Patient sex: M
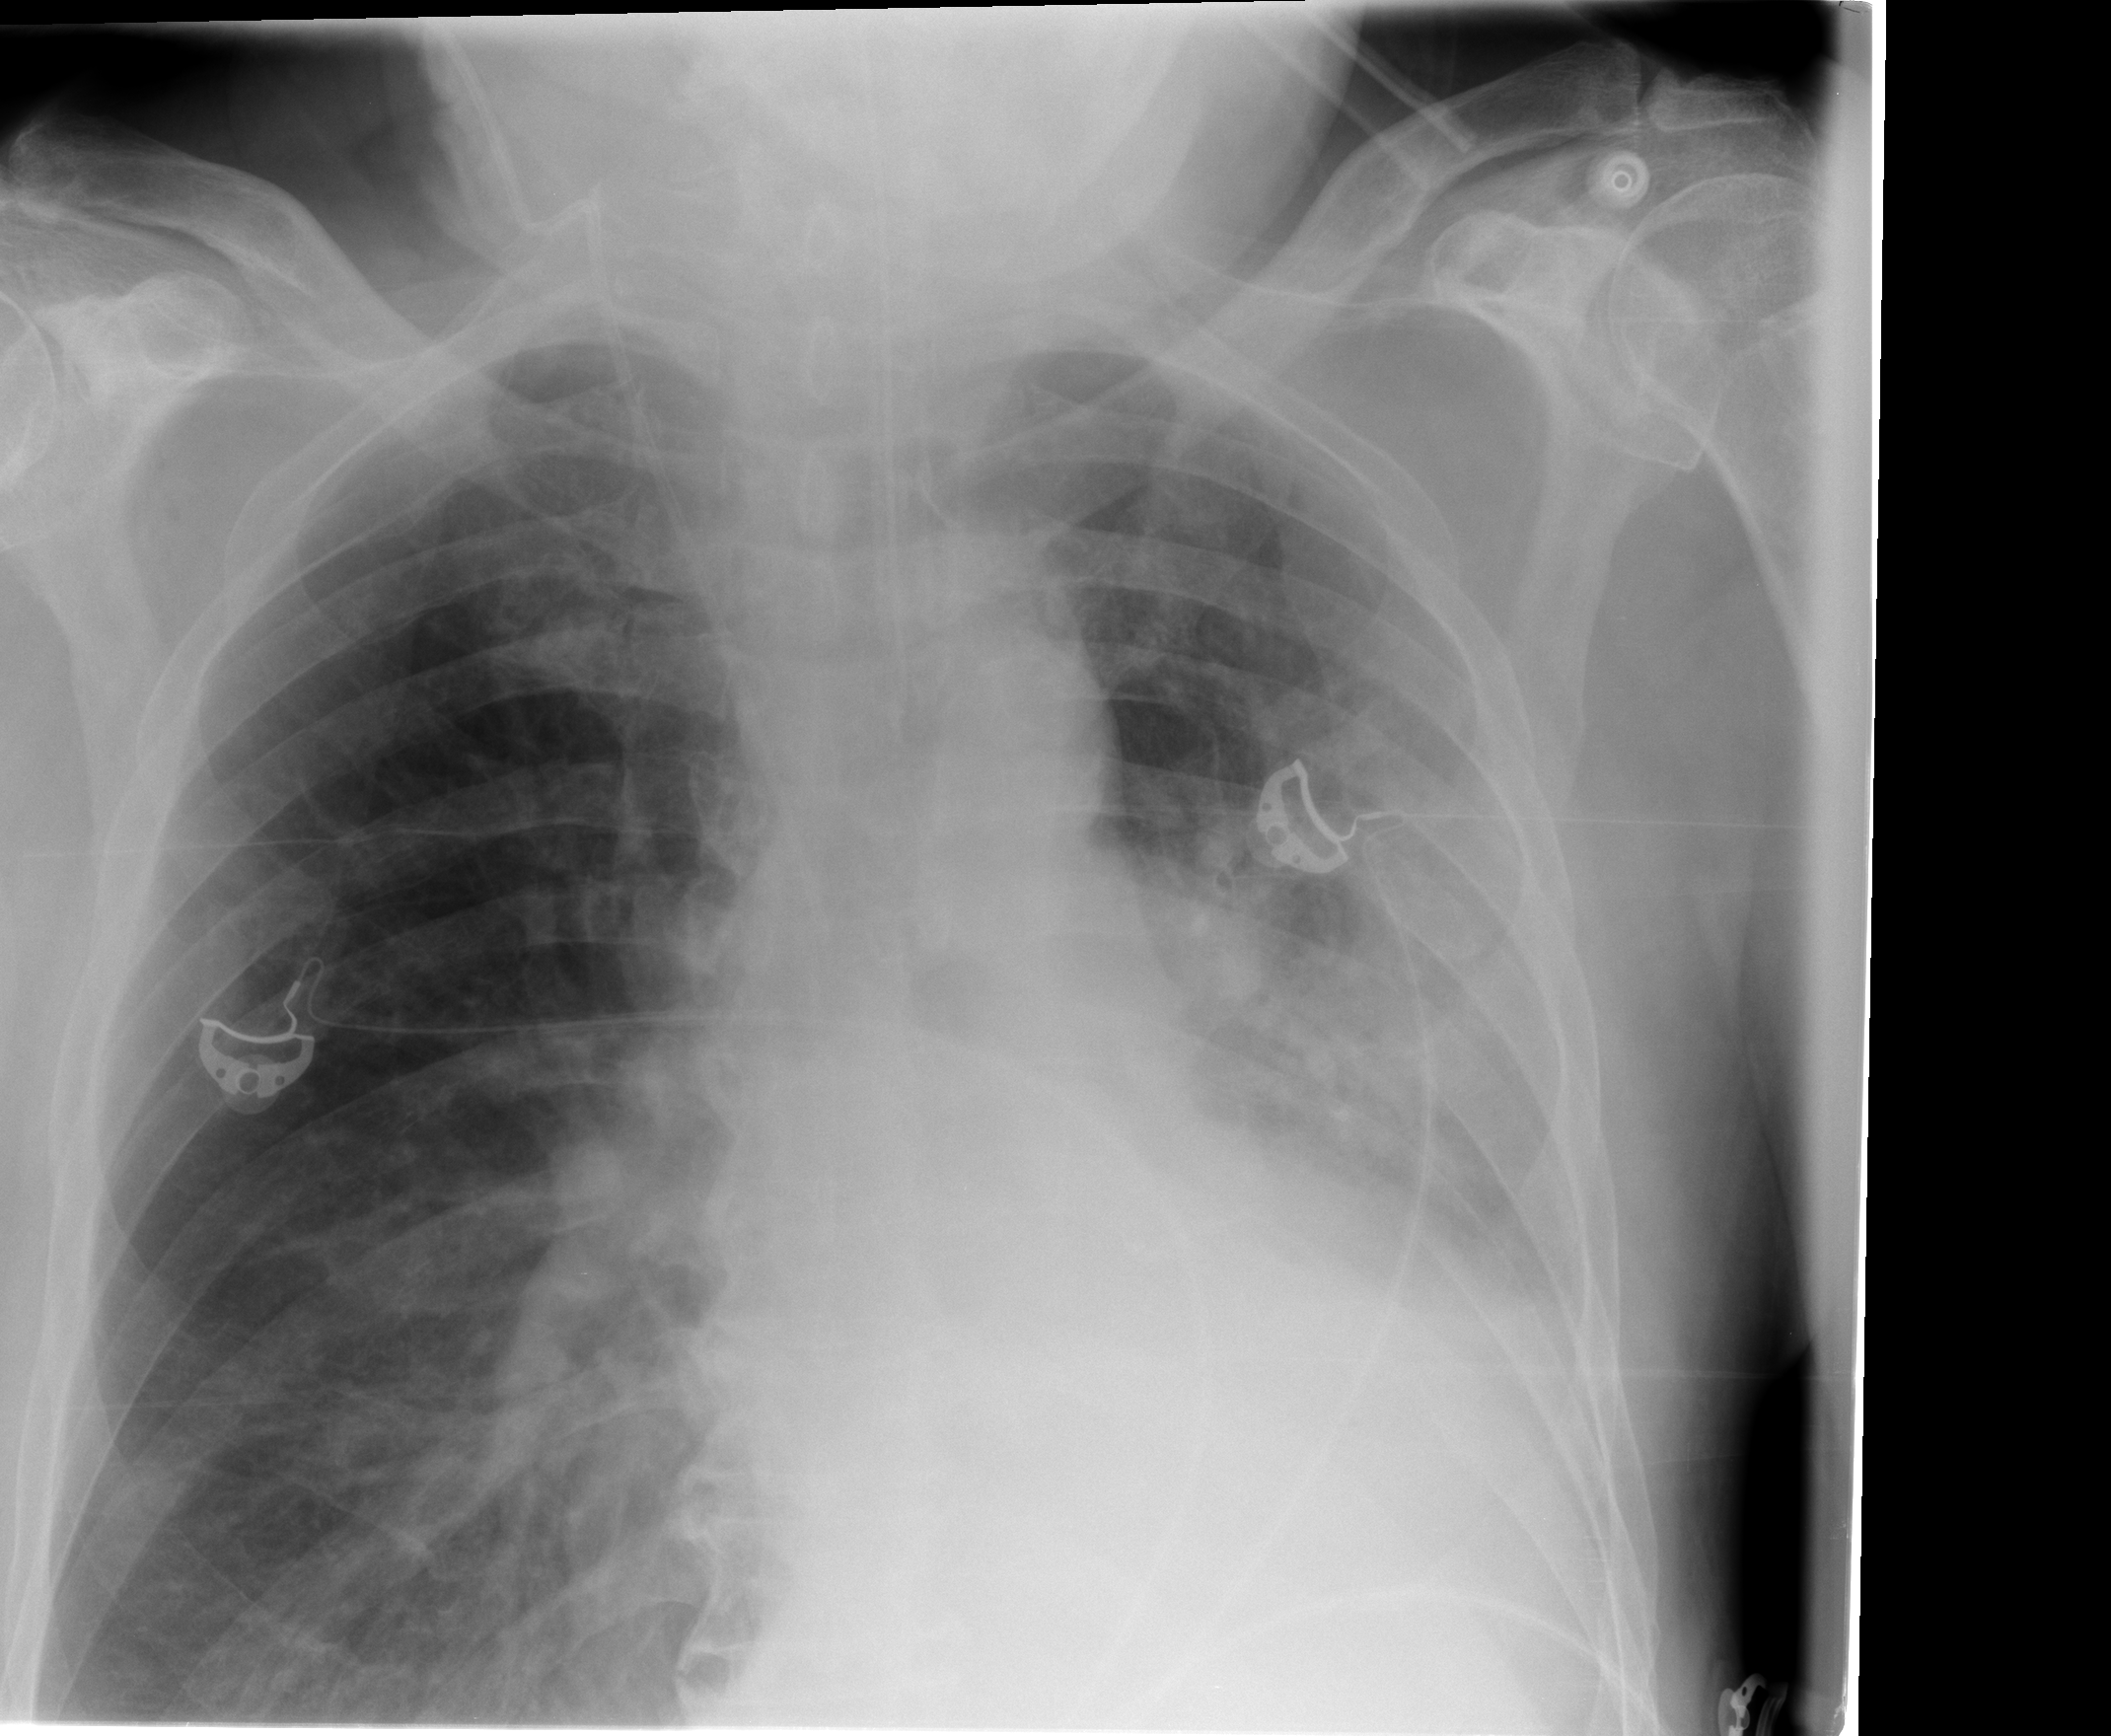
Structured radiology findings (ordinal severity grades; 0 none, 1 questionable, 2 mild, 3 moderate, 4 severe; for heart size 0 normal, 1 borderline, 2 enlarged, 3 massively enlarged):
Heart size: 2
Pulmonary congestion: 1
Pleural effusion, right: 0
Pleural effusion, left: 2
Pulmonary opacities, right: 0
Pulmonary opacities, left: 2
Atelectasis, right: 0
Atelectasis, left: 2